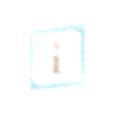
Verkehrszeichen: Informationsstelle
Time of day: SunriseSunset
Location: Outdoor (Nature)
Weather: PartlyCloudy
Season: NotSpecified
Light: Natural